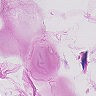
Metastatic tissue present: no